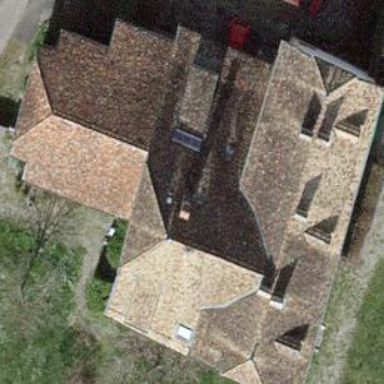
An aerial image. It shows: Simple house.